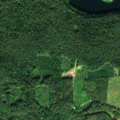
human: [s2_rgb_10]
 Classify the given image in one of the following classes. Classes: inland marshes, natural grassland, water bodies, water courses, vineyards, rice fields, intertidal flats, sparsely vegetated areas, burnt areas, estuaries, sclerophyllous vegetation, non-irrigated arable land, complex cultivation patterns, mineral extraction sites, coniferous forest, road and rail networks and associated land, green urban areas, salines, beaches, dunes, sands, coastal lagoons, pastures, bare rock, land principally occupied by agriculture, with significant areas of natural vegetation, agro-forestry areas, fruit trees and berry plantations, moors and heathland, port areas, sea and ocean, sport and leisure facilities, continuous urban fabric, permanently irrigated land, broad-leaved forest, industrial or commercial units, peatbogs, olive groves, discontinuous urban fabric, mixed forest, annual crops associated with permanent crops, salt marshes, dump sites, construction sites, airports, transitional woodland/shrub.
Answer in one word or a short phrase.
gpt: complex cultivation patterns, coniferous forest, mixed forest, transitional woodland/shrub, water bodies